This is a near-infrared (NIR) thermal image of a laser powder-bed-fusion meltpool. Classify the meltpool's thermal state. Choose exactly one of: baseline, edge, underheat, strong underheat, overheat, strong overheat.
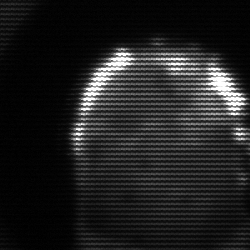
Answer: baseline